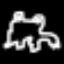
Label: frog